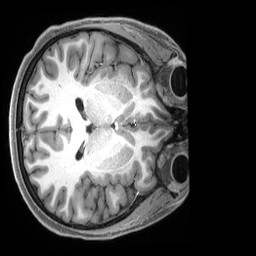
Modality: T1w
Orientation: axial
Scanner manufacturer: siemens
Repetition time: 2.5 s
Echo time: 0.00231 s